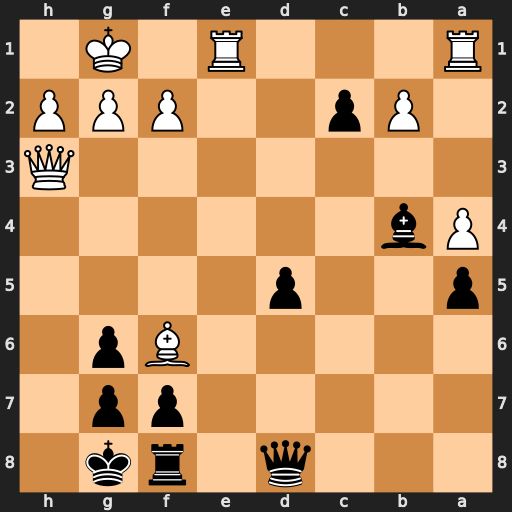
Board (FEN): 3q1rk1/5pp1/5Bp1/p2p4/Pb6/7Q/1Pp2PPP/R3R1K1
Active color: b
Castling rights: -
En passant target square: -
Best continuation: Qxf6 Rec1 Qxb2